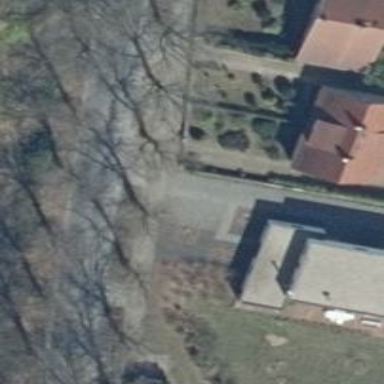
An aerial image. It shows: Sidewalk along the footway.